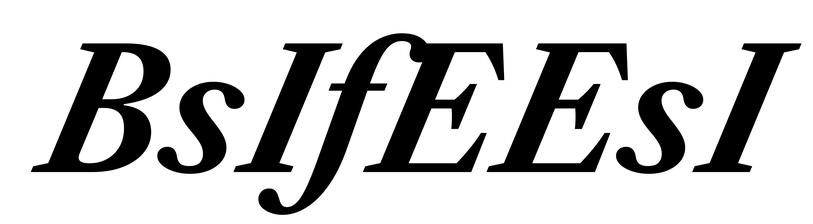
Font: LibreCaslonText-Italic_Bold_Italic